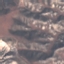
Label: HerbaceousVegetation